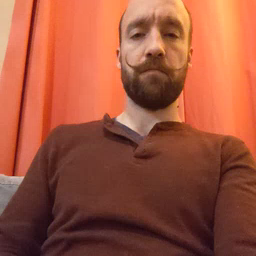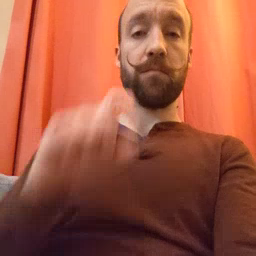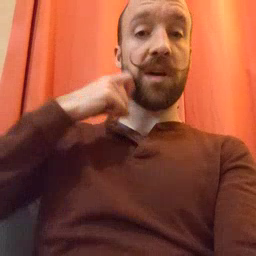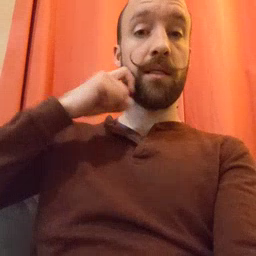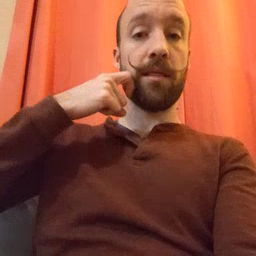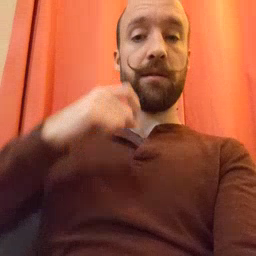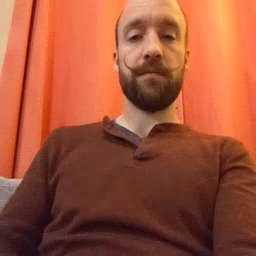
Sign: apple